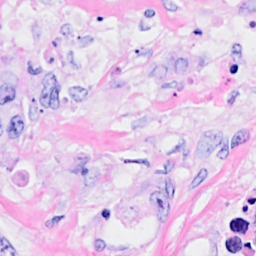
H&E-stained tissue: Breast